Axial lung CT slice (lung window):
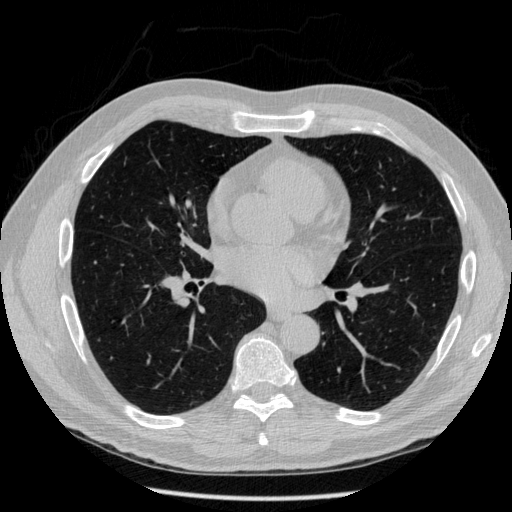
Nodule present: no